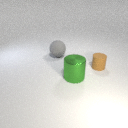
large gray rubber sphere to the left of large green metal cylinder